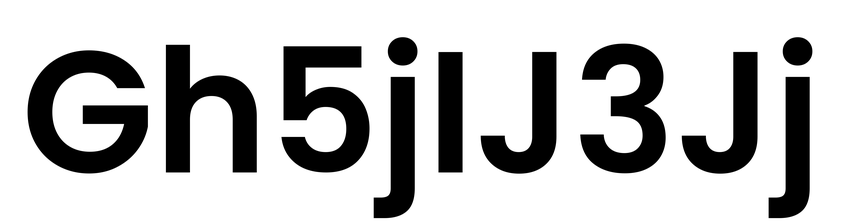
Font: Poppins-SemiBold